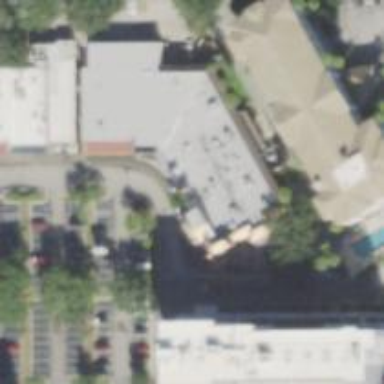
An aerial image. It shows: Hotel building.